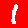
Digit: 1